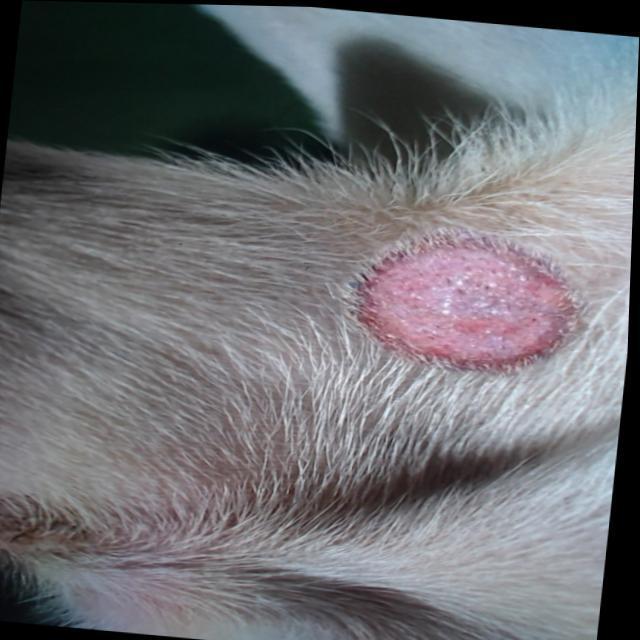
Canine ringworm (Dermatophytosis) — fungal infection caused by Microsporum or Trichophyton. Presents with circular alopecia, scaling, crusting, and broken hairs.